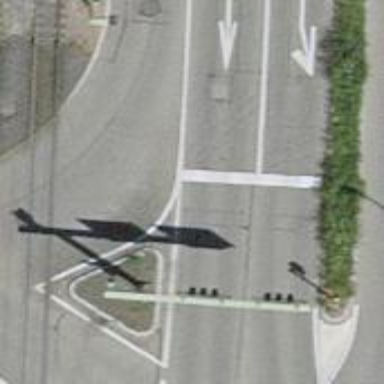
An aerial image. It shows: Road with traffic signals controlling the flow of traffic.